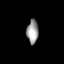
Tissue: lung
Cell type: Endothelial cells
Senescence score: 0.5599
Nuclear area (px): 270
Mean DAPI intensity: 154.841